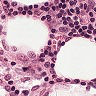
Metastatic tissue present: no